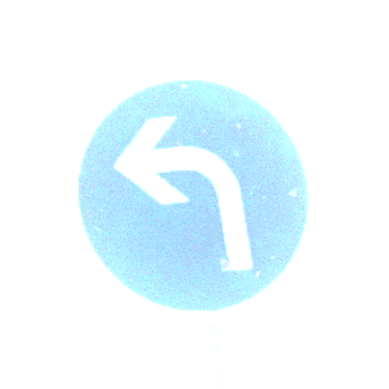
Verkehrszeichen: VorgeschriebeneFahrtrichtungLinks
Umgebung: Outdoor, Nature
Tageszeit: MorningAfternoon
Wetter: PartlyCloudy
Licht: Natural
Jahreszeit: NotSpecified
Kontrast: HighContrast